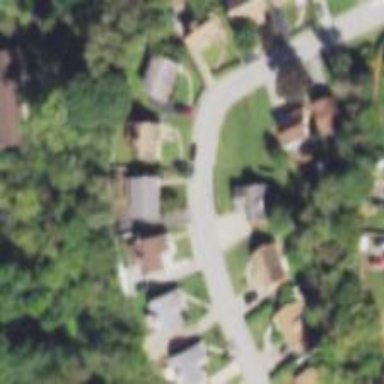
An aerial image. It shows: Driveway.